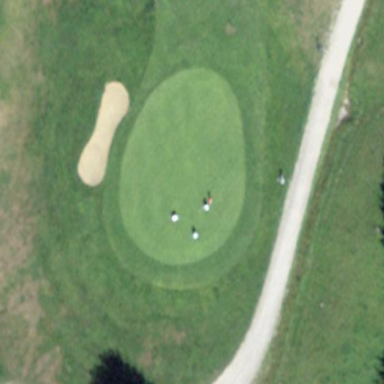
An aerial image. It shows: Golf green.